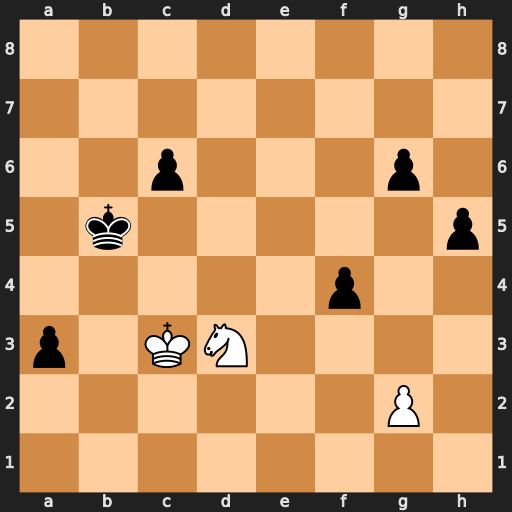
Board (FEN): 8/8/2p3p1/1k5p/5p2/p1KN4/6P1/8
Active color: w
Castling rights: -
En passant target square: -
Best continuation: Nxf4 c5 Kb3 c4+ Kxa3 c3 Kb3